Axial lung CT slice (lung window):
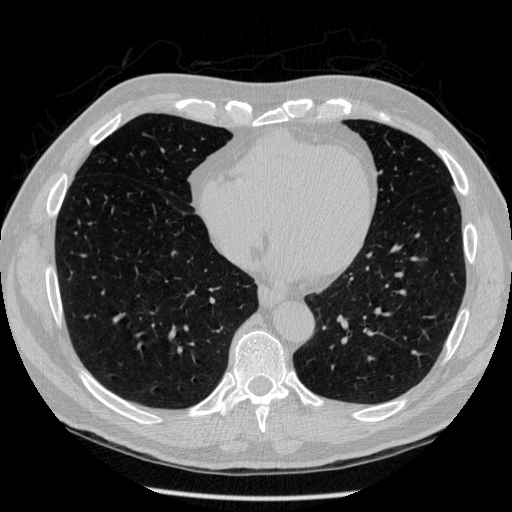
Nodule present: no